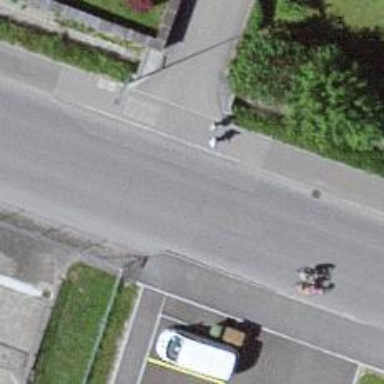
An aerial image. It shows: Unmarked crossing on the road.